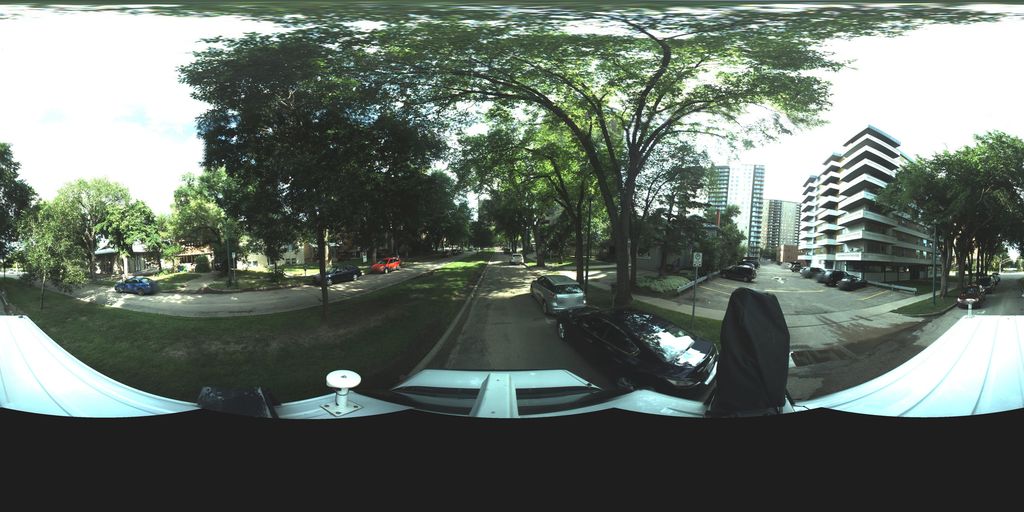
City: saskatoon